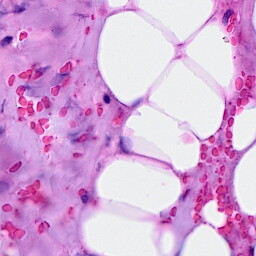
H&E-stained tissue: Breast